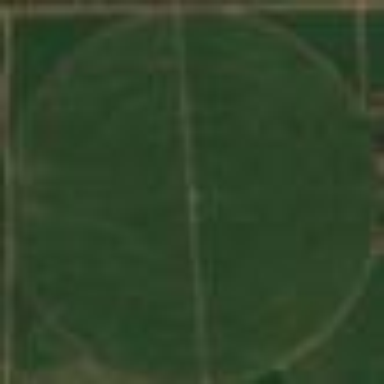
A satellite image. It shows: Farmland with center pivot irrigation.